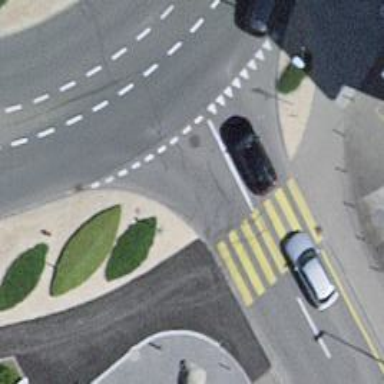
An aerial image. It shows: Road with "give way" sign.